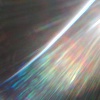
Label: sunburn